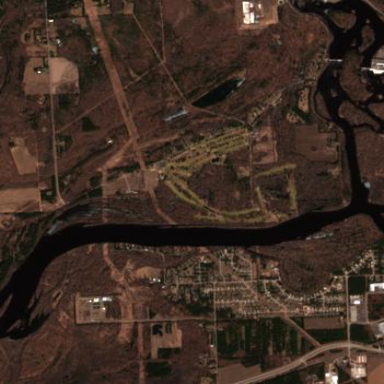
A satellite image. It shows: Golf course.